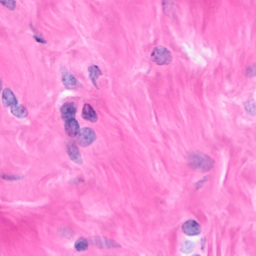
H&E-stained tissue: Breast